Question: How can I resize the menu size in my website <URL>.
I am using Atahualpa theme.
I am Attaching the image.
Please Help !
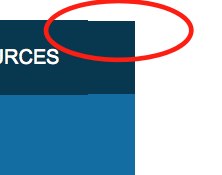
Answer: Find this class
'''
div#menu1 ul.rMenu li a:link,
div#menu1 ul.rMenu li a:hover,
div#menu1 ul.rMenu li a:visited,
div#menu1 ul.rMenu li a:active
'''
Current font-size is 20px - adjust it as per your requirement.